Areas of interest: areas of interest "Library"
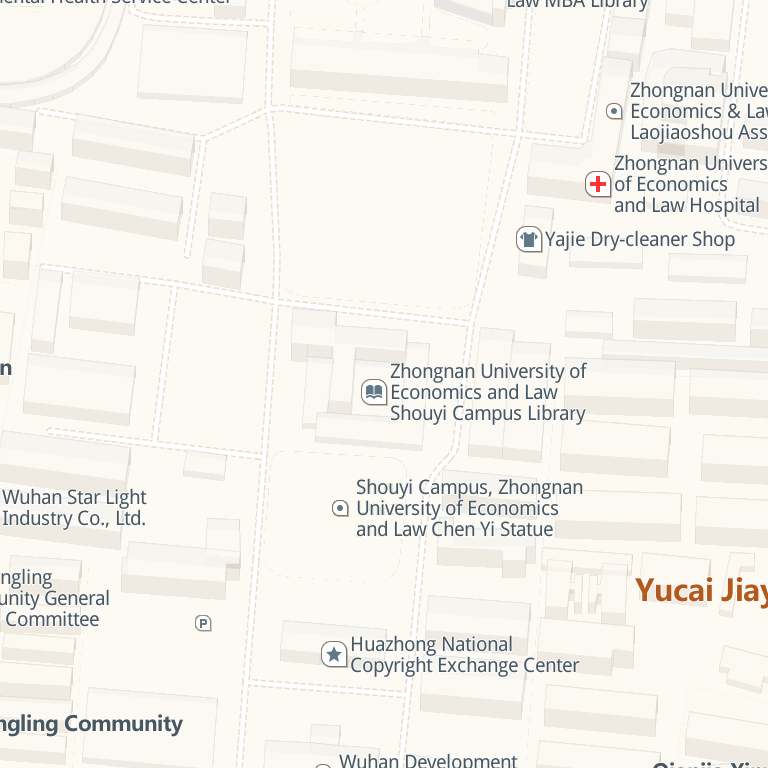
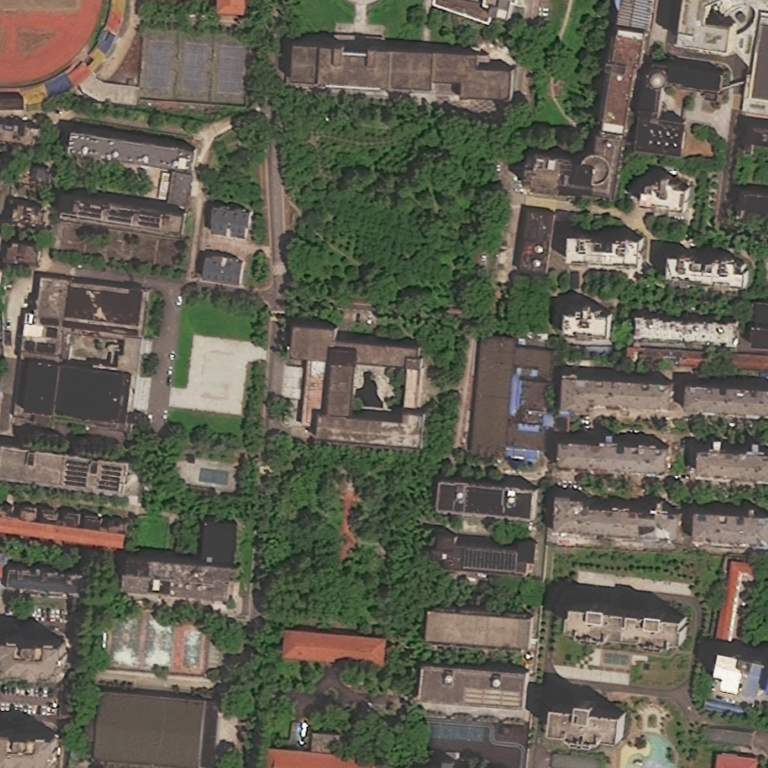